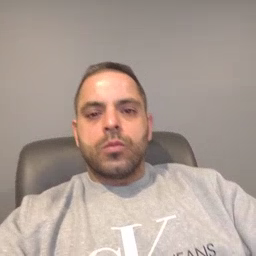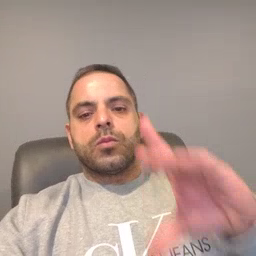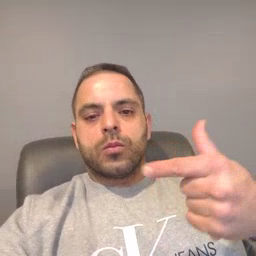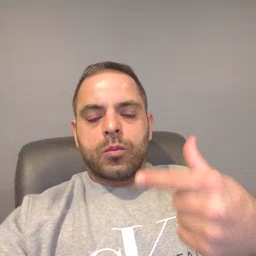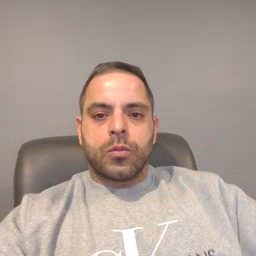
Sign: dog